Interaction volume radius: 5 \u00c5
Interaction volume height: 15 \u00c5
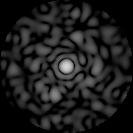
Disorder parameter: 0.8648